五年级 · 算术
列坚式计算。（共 6 分)

(1) $
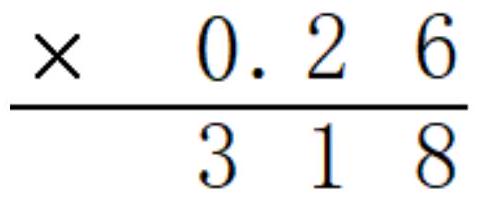
答案: (1) $7.5-3.26=4.24$7. 5$\begin{array}{r}7.26 \ -\quad 3.26 \ \hline 4.24\end{array}$(2) $8.34+28=36.34$8. 34$+28$36.34(3) $5.3 	imes 0.26=1.378$5. 3| 106 || :--- || 1.378 |